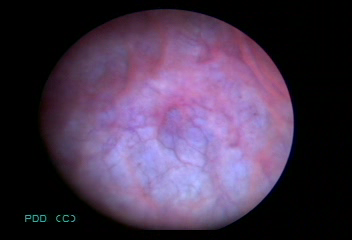
Modality: BLC
Class: Normal mucosa
Bladder cancer association: No